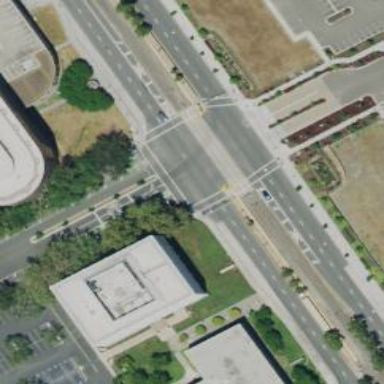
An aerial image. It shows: Solid stop line on the road.